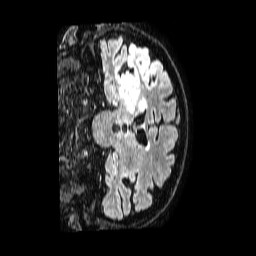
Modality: FLAIR
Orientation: coronal
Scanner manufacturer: philips
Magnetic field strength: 1.5 T
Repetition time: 4.8 s
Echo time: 0.3 s